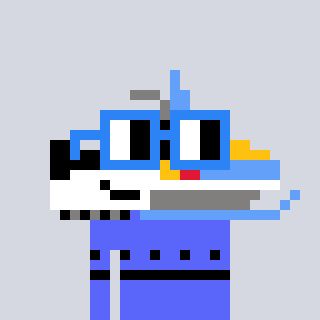
a pixel art character with square blue glasses, a snowmobile-shaped head and a purple-colored body on a cool background